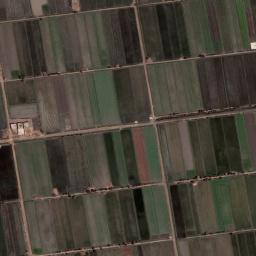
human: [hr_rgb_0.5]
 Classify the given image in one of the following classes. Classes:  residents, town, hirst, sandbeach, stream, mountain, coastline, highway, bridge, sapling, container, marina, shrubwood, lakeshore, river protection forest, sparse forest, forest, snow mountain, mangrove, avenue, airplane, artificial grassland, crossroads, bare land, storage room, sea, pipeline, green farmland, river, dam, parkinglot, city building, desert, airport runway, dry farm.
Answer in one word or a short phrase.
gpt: green farmland